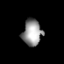
Tissue: prostate
Cell type: Epithelial cells
Senescence score: 0.3035
Nuclear area (px): 496
Mean DAPI intensity: 149.903